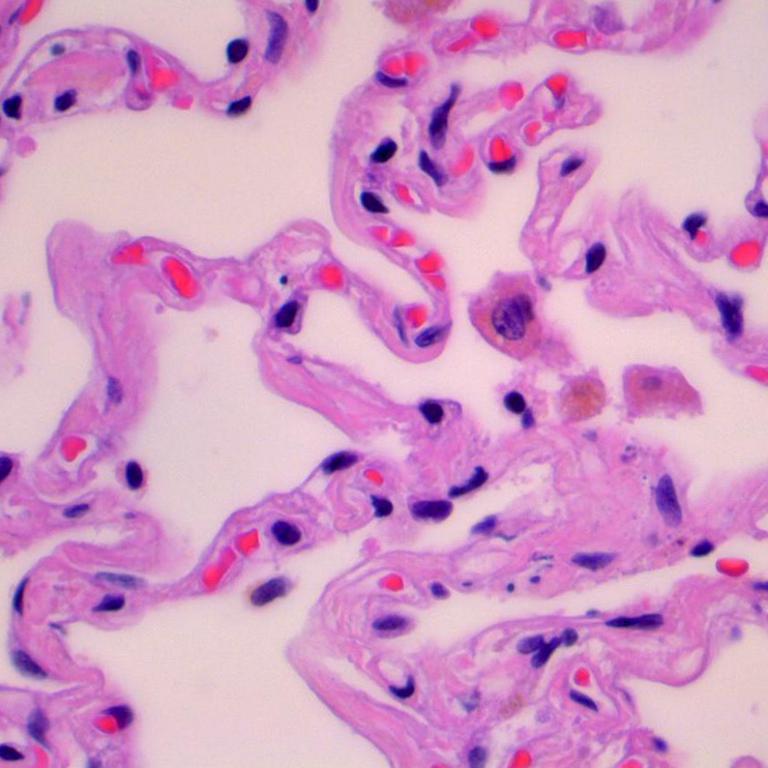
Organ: lung
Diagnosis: benign